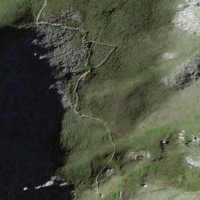
EUNIS habitat code: 31
Species observed at this site:
Leontopodium nivale